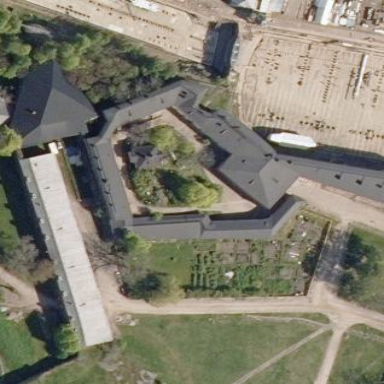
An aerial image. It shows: Historic castle building.